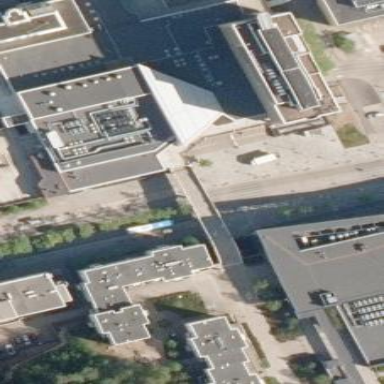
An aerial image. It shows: Mall building.